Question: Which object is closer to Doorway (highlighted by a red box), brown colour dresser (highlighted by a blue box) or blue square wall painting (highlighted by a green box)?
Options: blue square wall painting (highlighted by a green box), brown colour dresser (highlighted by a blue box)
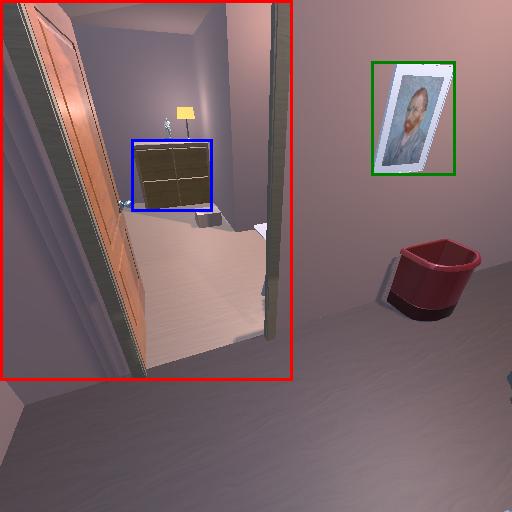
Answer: blue square wall painting (highlighted by a green box)